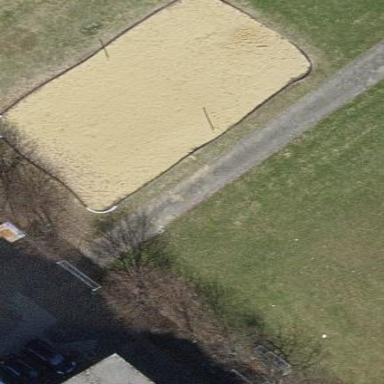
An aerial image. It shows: Volleyball pitch for leisure and sports.